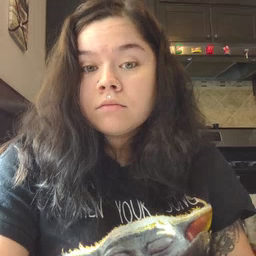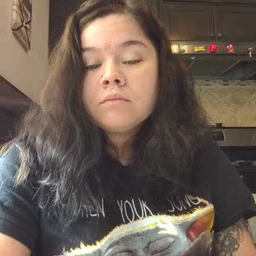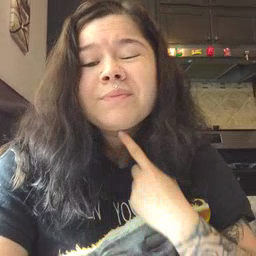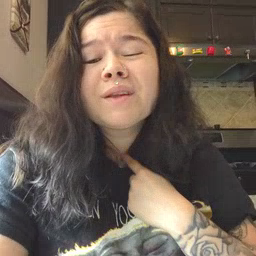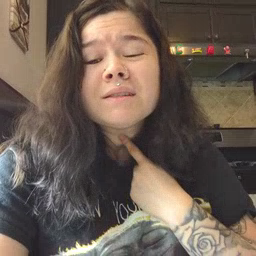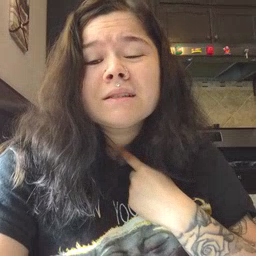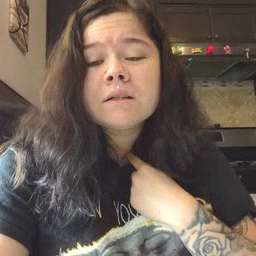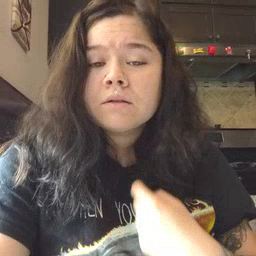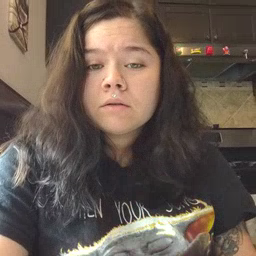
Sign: thirsty